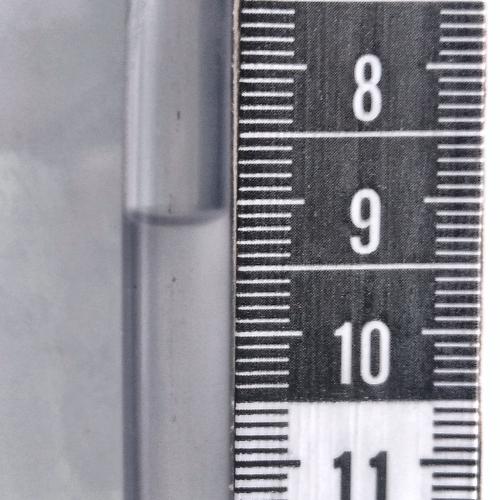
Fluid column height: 9.1 cm